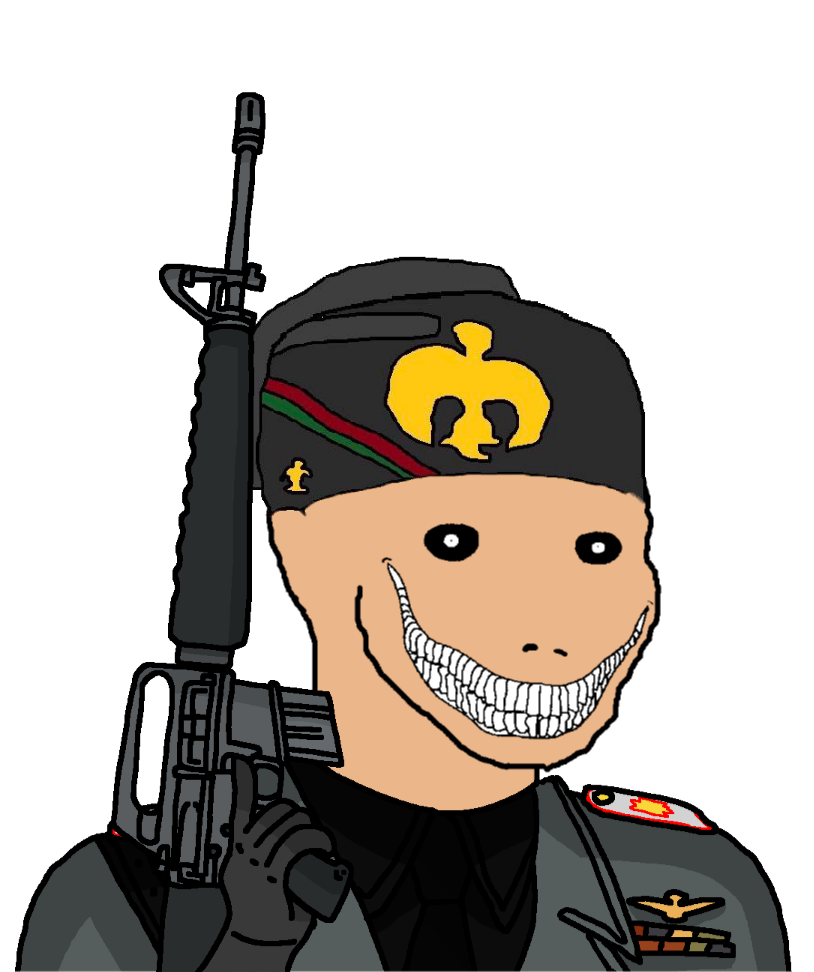
Label: 5_Oomer